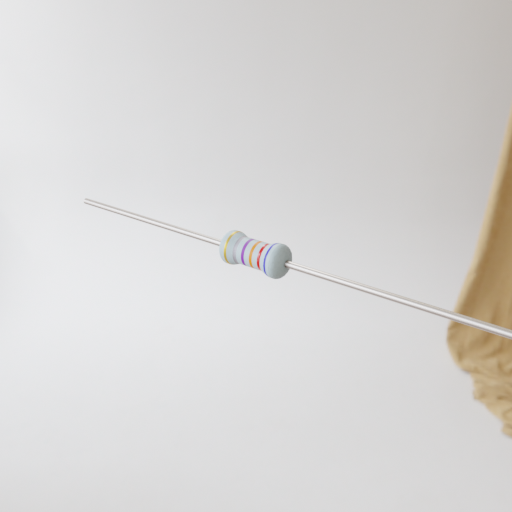
Resistor colour bands (in order): gold, silver, violet, orange, red, blue